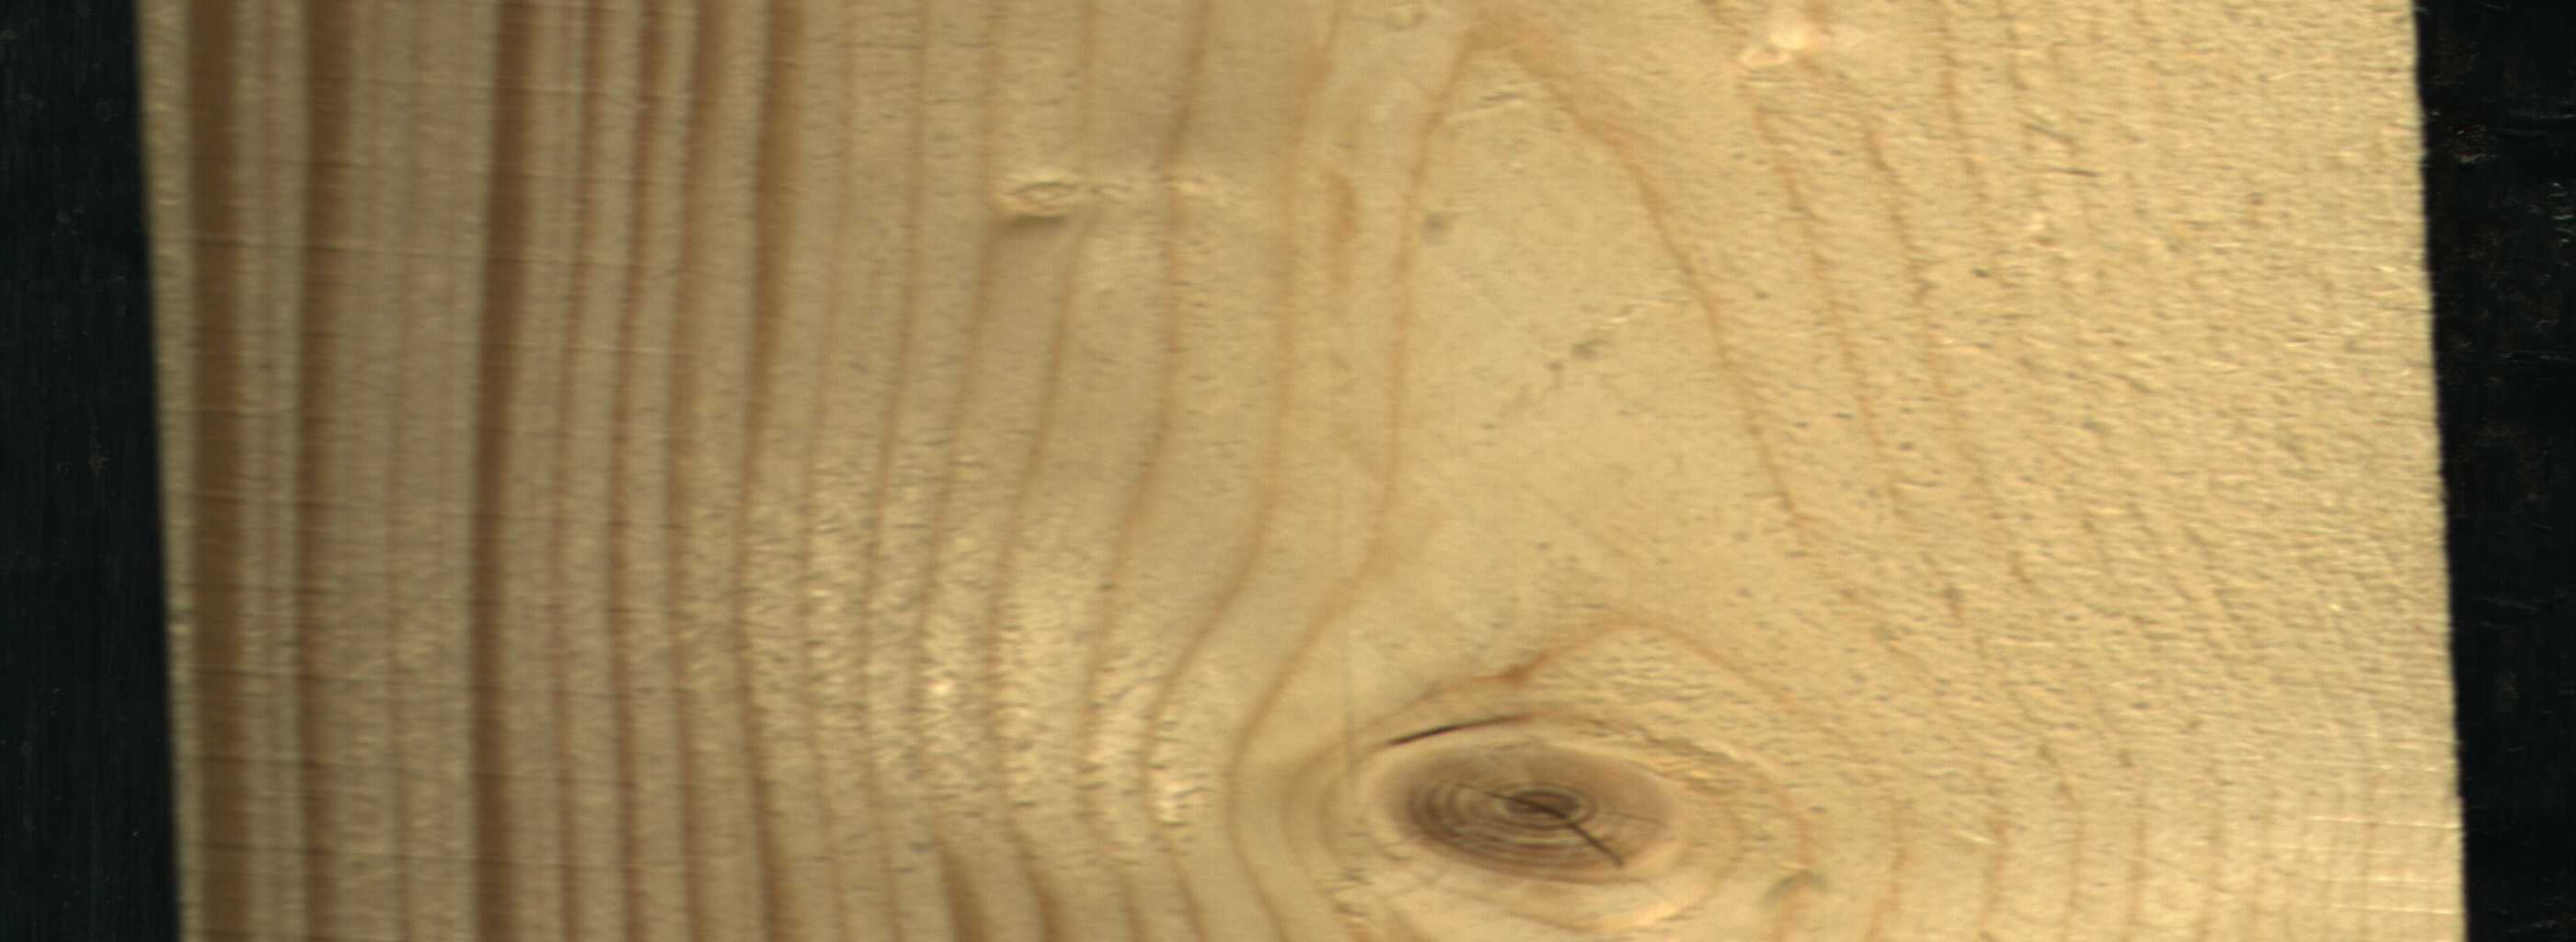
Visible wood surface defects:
knot_with_crack
Live_Knot